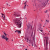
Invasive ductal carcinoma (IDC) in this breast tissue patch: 0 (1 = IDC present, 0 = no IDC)